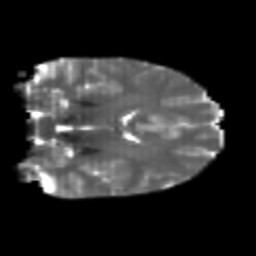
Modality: T2w
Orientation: coronal
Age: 25
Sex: female
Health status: healthy
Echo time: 0.074 s